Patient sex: M
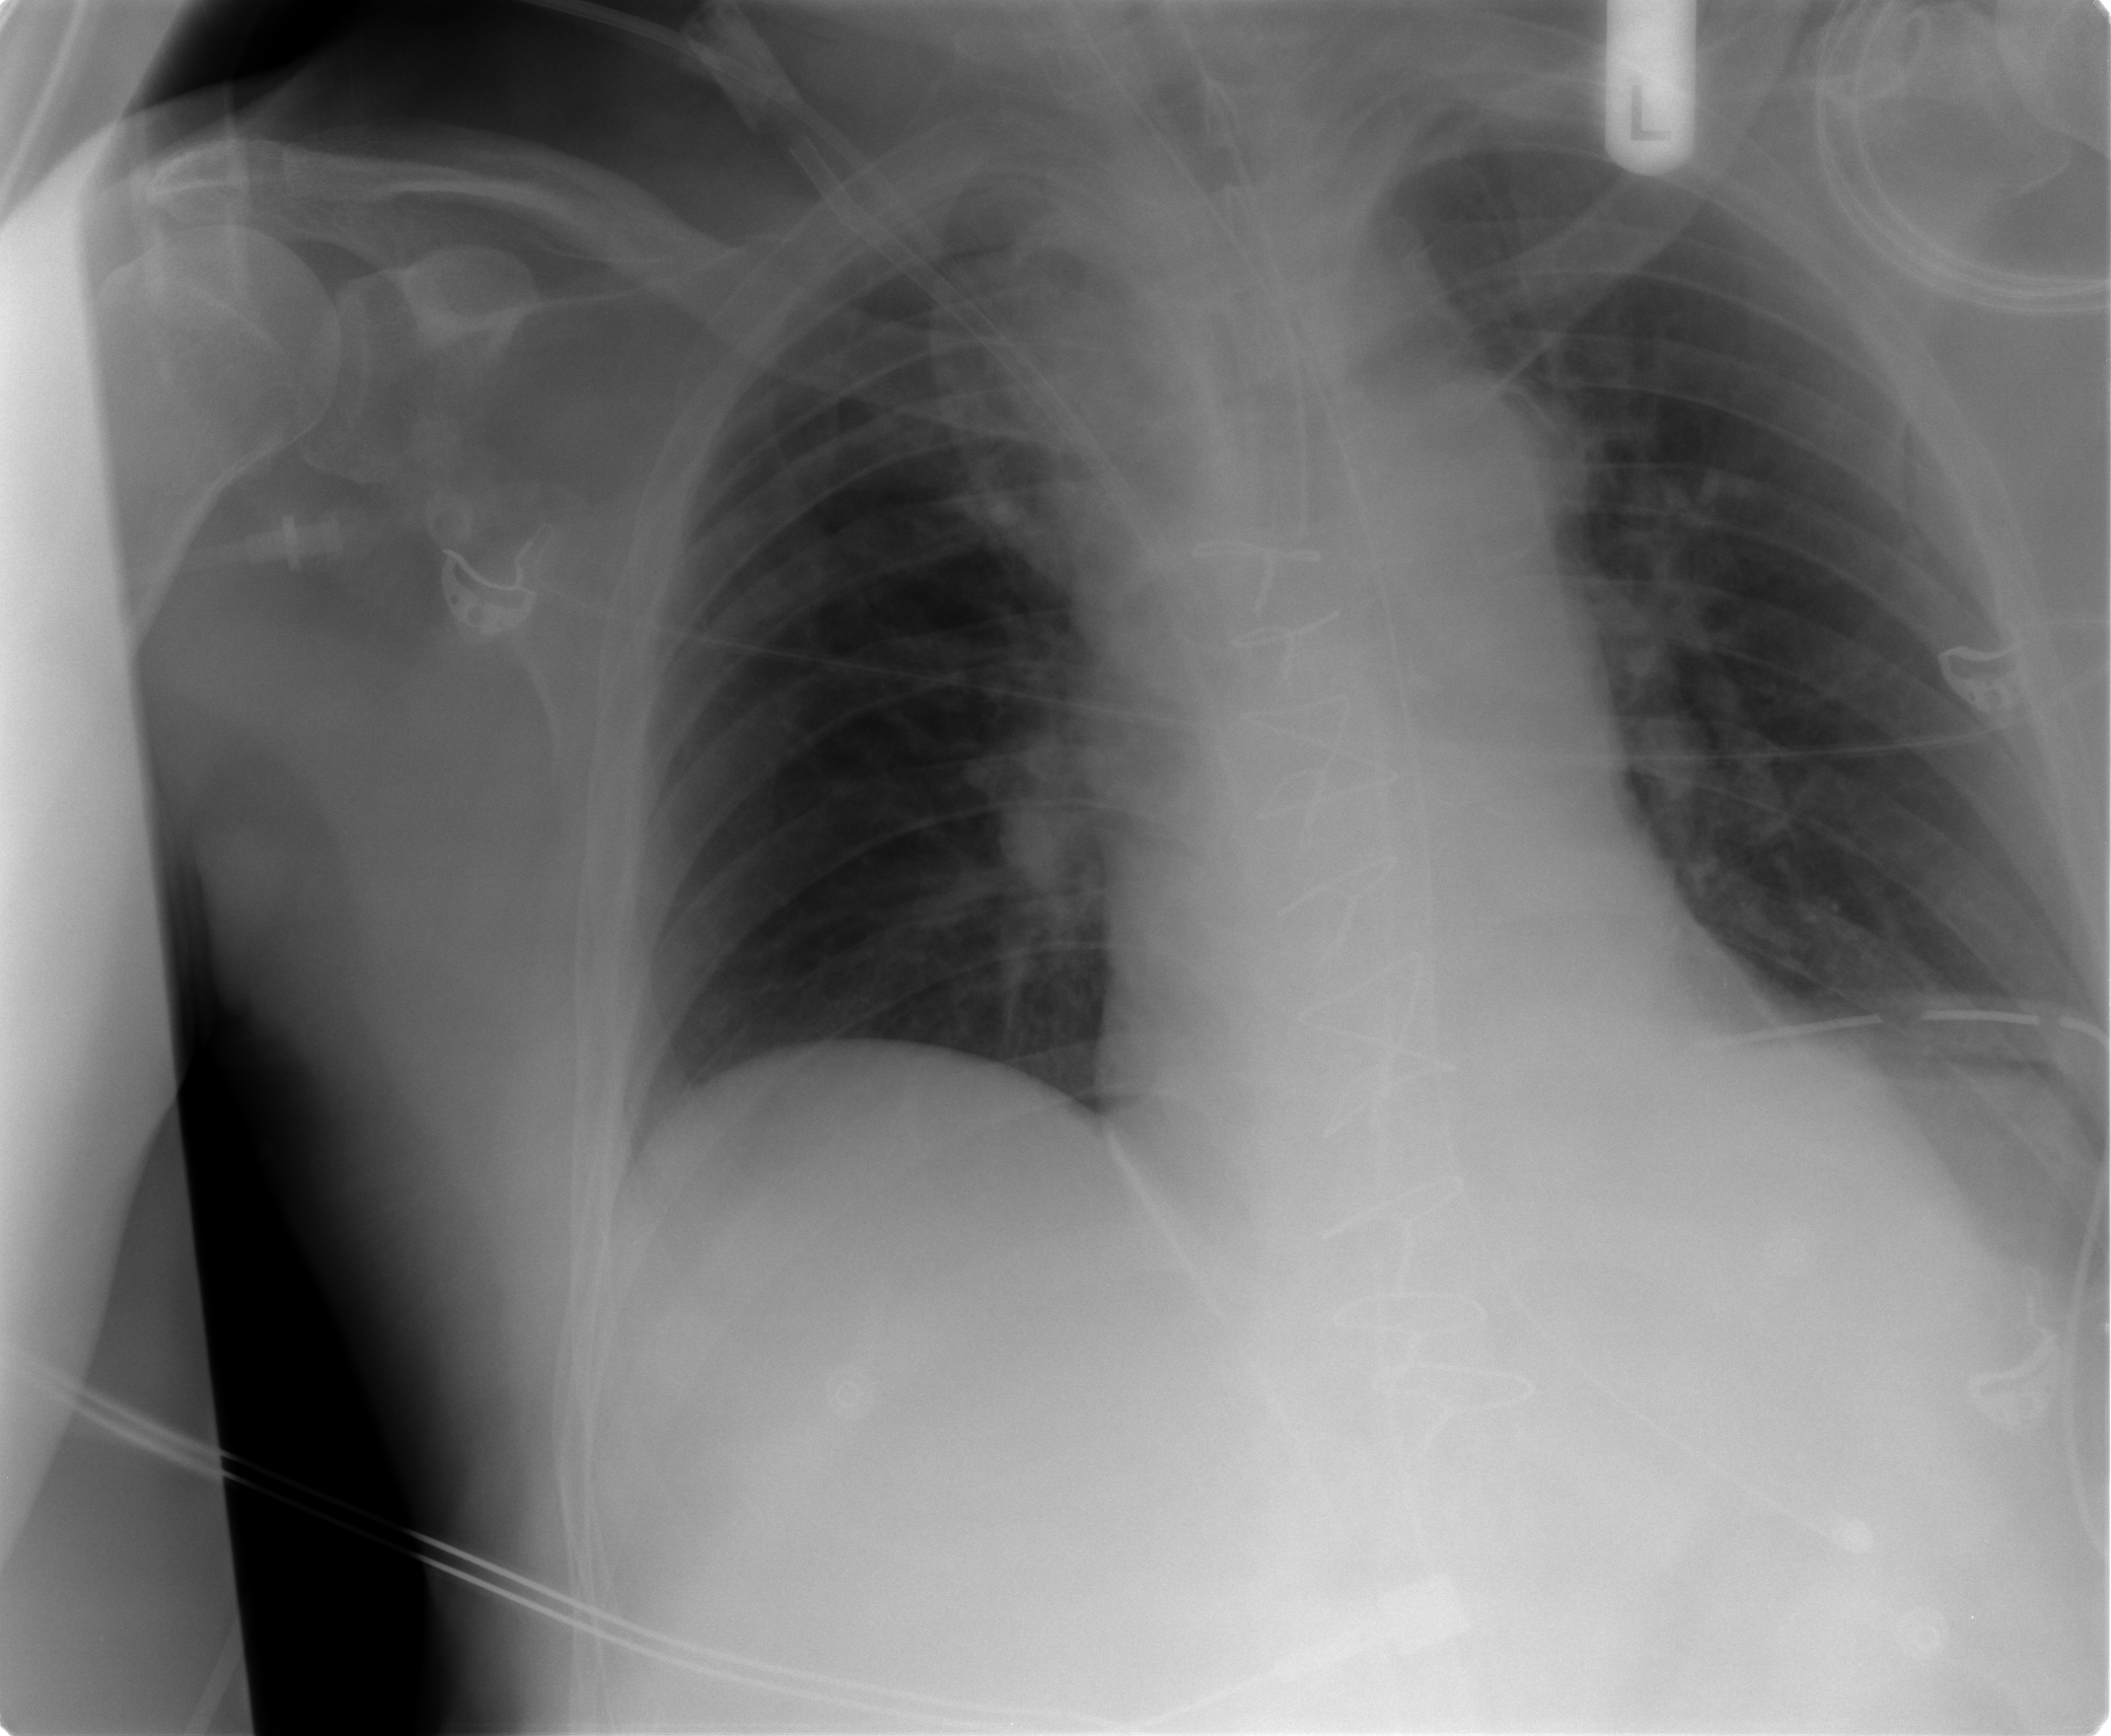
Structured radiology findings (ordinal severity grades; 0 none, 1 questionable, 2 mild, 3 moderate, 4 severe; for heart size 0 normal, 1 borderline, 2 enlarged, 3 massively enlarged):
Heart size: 2
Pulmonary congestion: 1
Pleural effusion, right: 0
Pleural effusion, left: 0
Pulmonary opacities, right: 0
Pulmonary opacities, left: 0
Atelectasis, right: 1
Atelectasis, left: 2